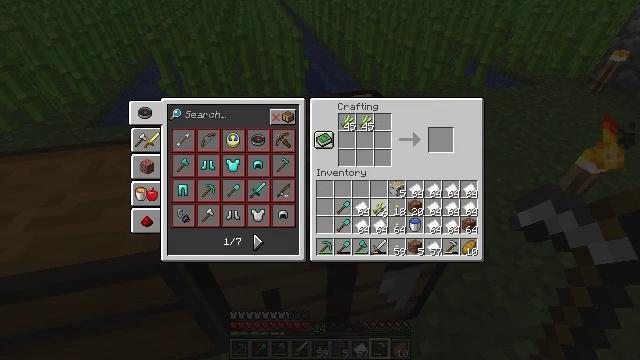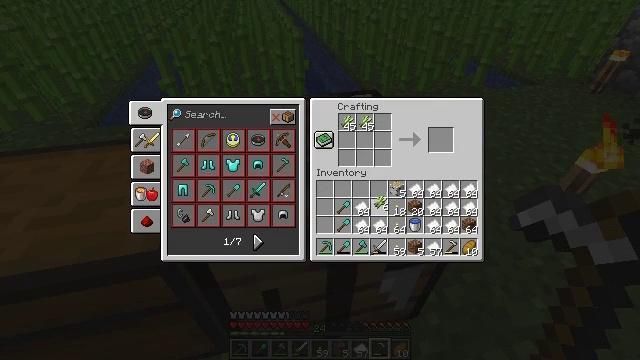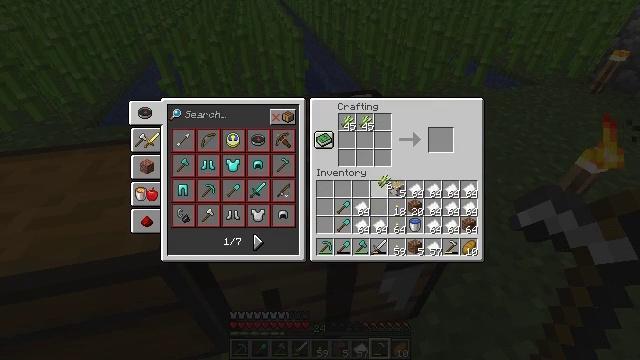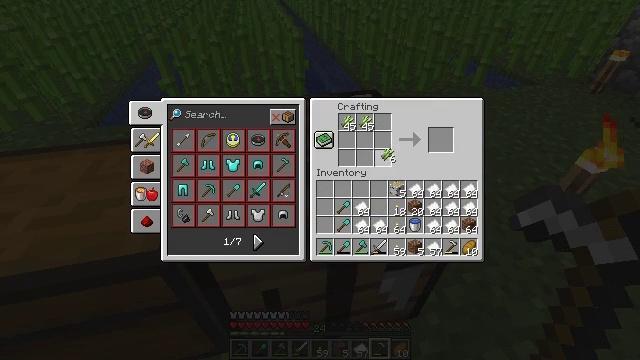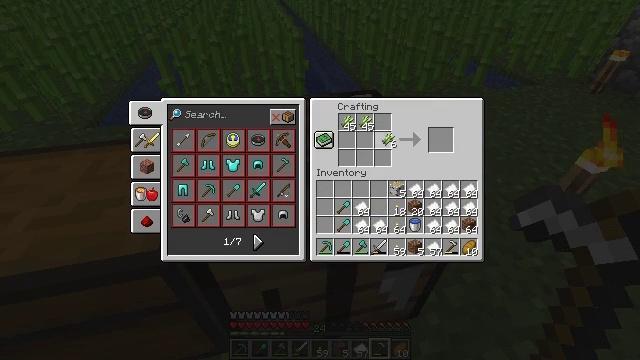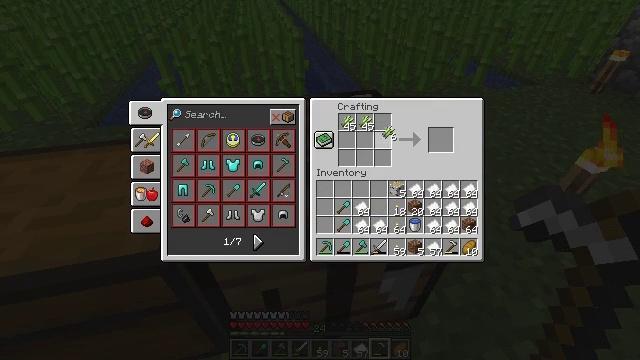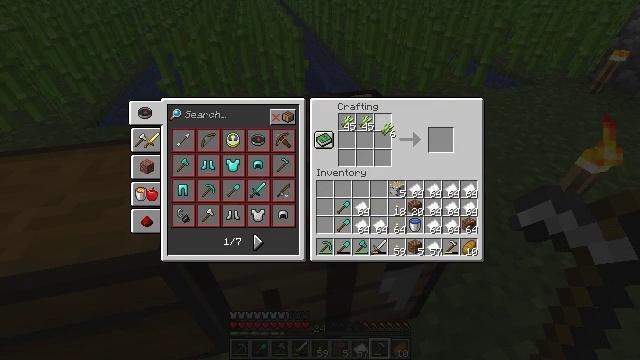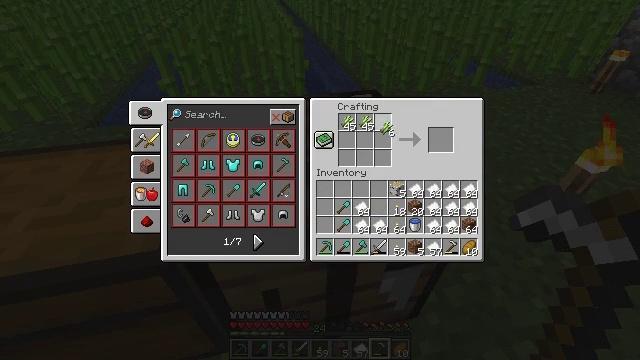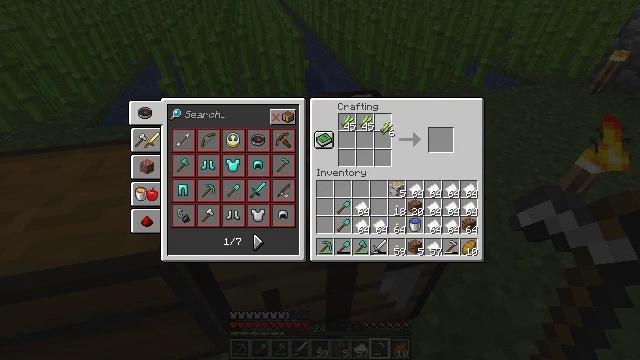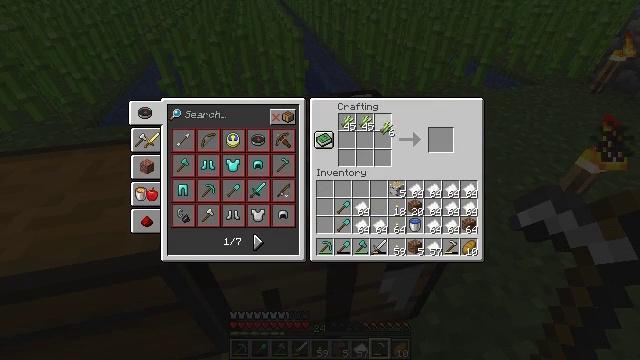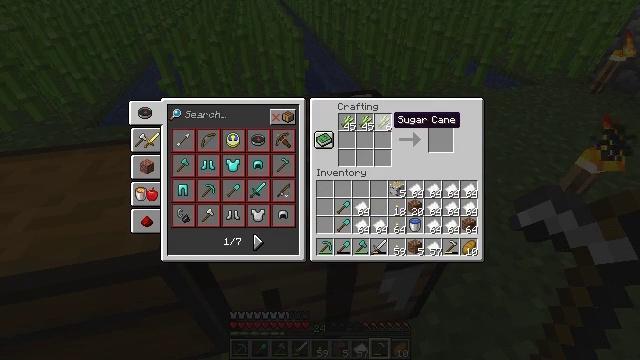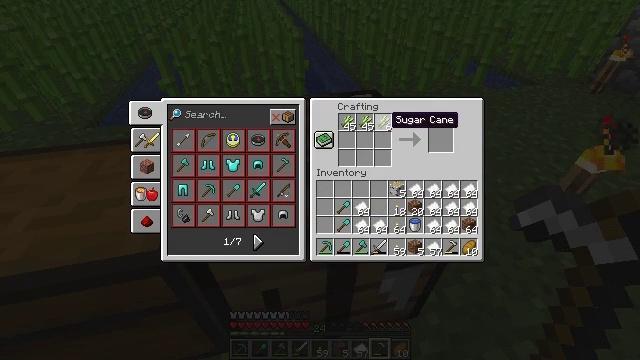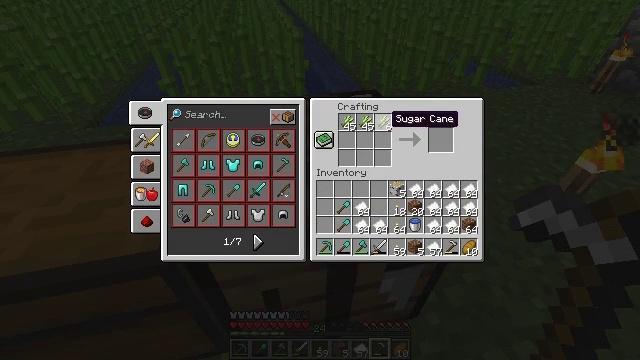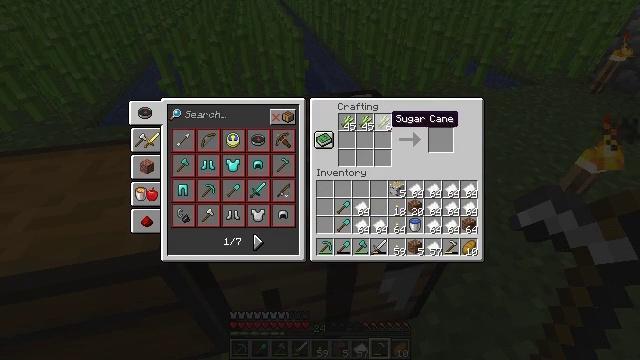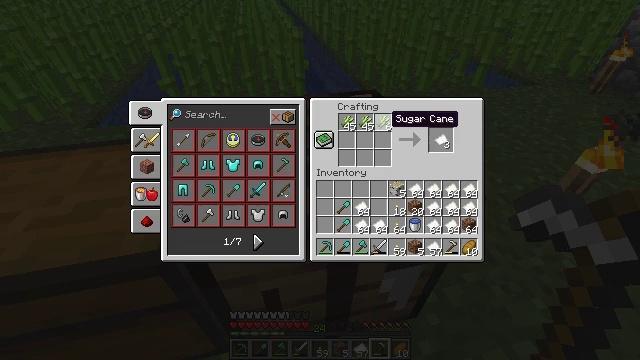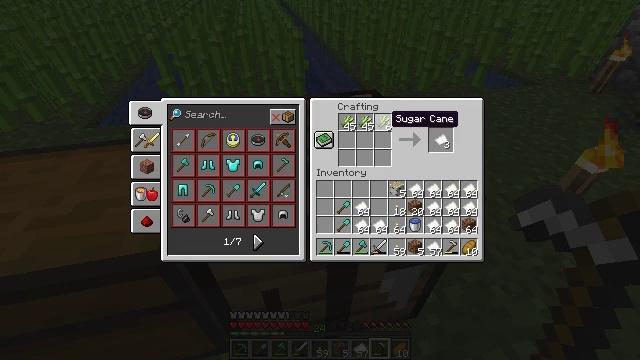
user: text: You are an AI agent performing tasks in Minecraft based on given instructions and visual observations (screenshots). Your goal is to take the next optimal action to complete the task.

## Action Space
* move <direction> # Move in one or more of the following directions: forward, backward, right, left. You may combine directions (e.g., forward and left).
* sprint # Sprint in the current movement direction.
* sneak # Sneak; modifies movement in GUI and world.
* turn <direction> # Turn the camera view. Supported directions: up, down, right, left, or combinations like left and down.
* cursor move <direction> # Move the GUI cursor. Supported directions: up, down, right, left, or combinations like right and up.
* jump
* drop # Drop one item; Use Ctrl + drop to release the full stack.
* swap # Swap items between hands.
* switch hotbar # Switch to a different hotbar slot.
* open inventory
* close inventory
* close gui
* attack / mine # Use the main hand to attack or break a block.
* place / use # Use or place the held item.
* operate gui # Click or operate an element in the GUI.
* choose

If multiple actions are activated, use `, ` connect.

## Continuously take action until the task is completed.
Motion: motion action
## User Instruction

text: Use the crafting table to produce paper.
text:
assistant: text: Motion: cursor move up, operate gui
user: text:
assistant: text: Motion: cursor move up
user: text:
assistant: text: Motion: cursor move up
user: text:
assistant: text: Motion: cursor move up
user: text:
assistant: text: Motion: cursor move up
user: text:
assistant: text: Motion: no_op
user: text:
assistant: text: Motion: no_op
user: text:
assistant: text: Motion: operate gui
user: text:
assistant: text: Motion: operate gui
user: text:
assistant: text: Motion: no_op
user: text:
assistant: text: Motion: no_op
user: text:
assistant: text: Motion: no_op
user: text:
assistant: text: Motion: no_op
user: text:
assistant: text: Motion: no_op
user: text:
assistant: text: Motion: no_op
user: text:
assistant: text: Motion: no_op
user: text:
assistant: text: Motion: sneak, cursor move right
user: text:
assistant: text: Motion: sneak, cursor move right
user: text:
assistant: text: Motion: sneak, cursor move right
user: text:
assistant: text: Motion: sneak
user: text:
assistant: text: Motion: sneak, operate gui
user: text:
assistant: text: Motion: sneak, operate gui
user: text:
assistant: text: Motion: sneak, operate gui
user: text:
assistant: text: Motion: sneak
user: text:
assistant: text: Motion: sneak
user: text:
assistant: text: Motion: sneak, cursor move left
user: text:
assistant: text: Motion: sneak, cursor move left
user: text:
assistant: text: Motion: sneak, cursor move left and up
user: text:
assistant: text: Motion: sneak, cursor move left
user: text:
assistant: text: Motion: sneak, cursor move left